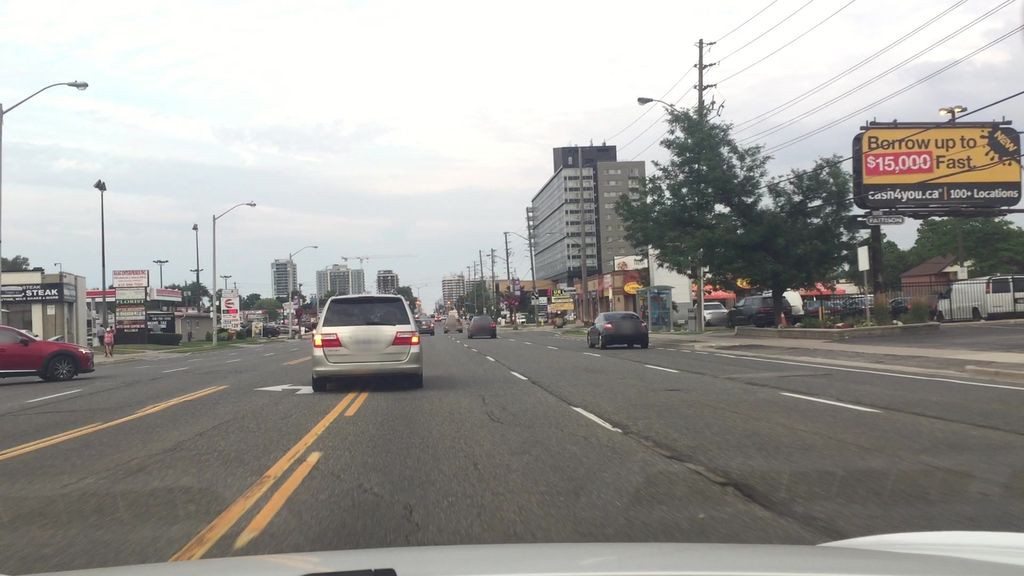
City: toronto